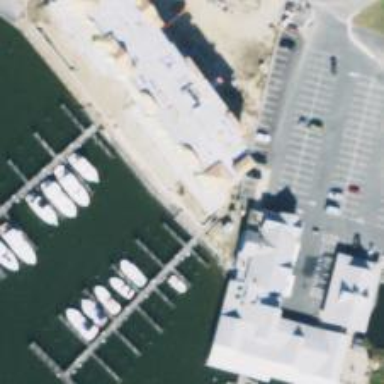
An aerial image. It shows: Man-made pier.